Question: I'm wondering if you could help me out with the following situation
I wanted to open a window thing may div in the center of the screen with blurry background i'll post a snapshot of this below

please don't advise me this answer '<a href="#" target="_blank" >some text</a>'
This window should not disappear until cancel button is clicked because some time user clicks on bank side of the screen and window disappears automatically.
I dont have any code I dont even know what should i do if you cant help atleast how should i achieve this i dont needed the code i needed to know how its done...
ppl are asking research i've dont cant find any solution thats why here
Any Idea?
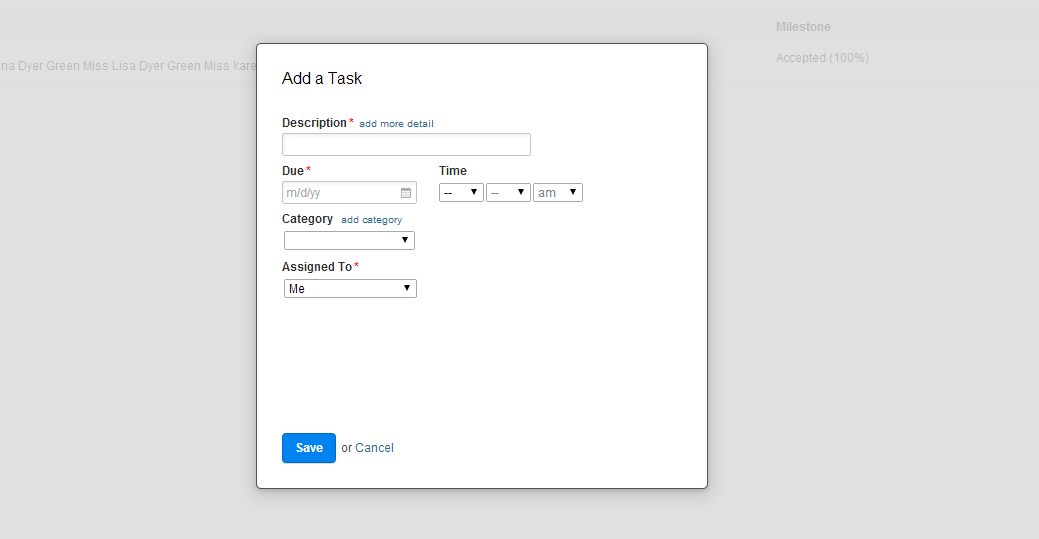
Answer: use the following code
'''
jQuery.fn.center = function () {
this.css("position","absolute");
this.css("top", Math.max(0, (($(window).height() - $(this).outerHeight()) / 2) +
$(window).scrollTop()) + "px");
this.css("left", Math.max(0, (($(window).width() - $(this).outerWidth()) / 2) +
$(window).scrollLeft()) + "px");
return this;
}
'''